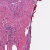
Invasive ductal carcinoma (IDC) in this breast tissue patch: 0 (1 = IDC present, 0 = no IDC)